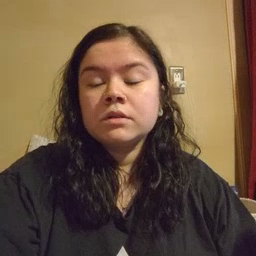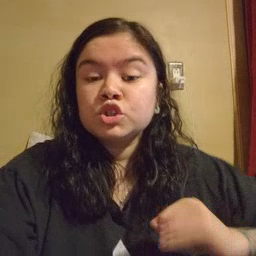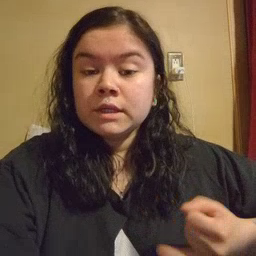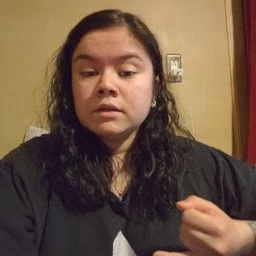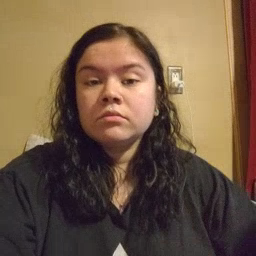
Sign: jeans